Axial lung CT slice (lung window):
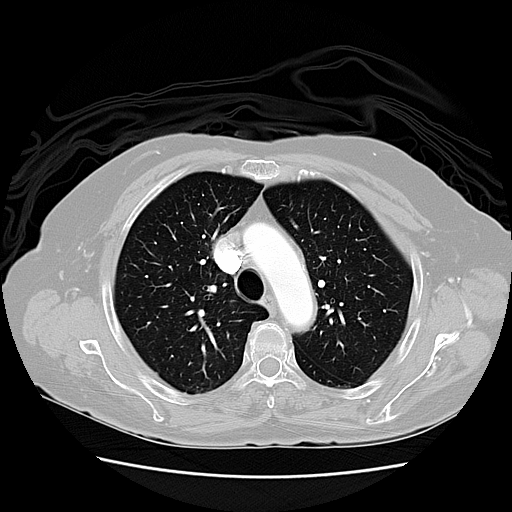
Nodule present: no